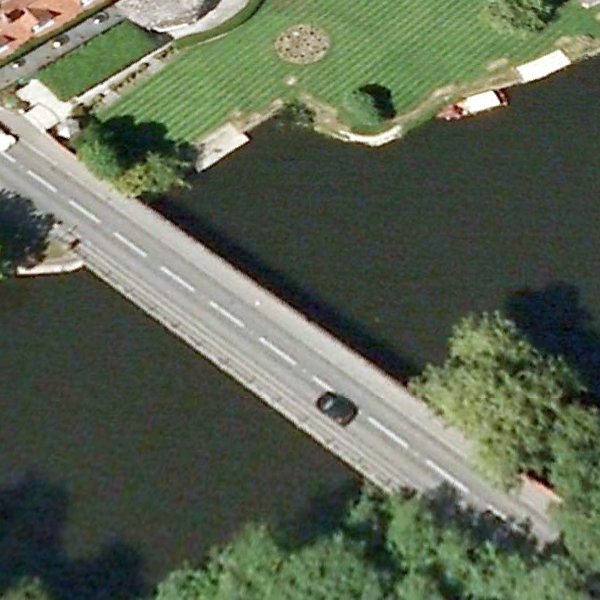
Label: Bridge